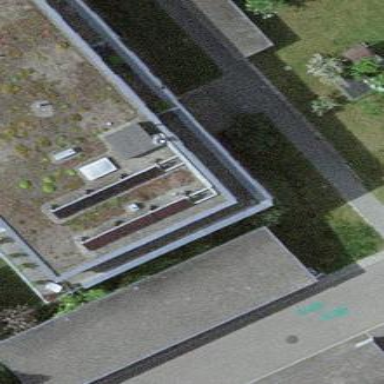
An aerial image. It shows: View of roof of building.